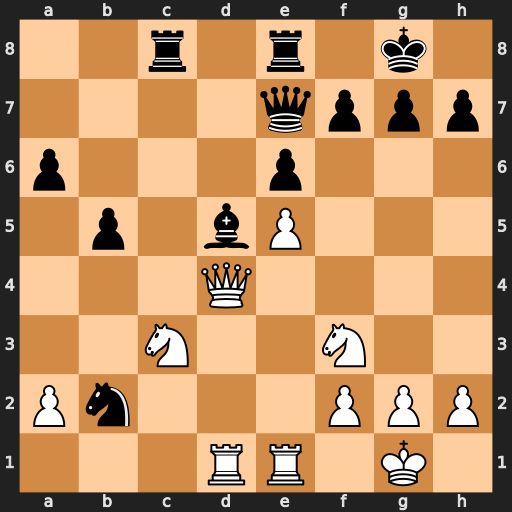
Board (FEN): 2r1r1k1/4qppp/p3p3/1p1bP3/3Q4/2N2N2/Pn3PPP/3RR1K1
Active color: w
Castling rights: -
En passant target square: -
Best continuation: Nxd5 exd5 Qxb2